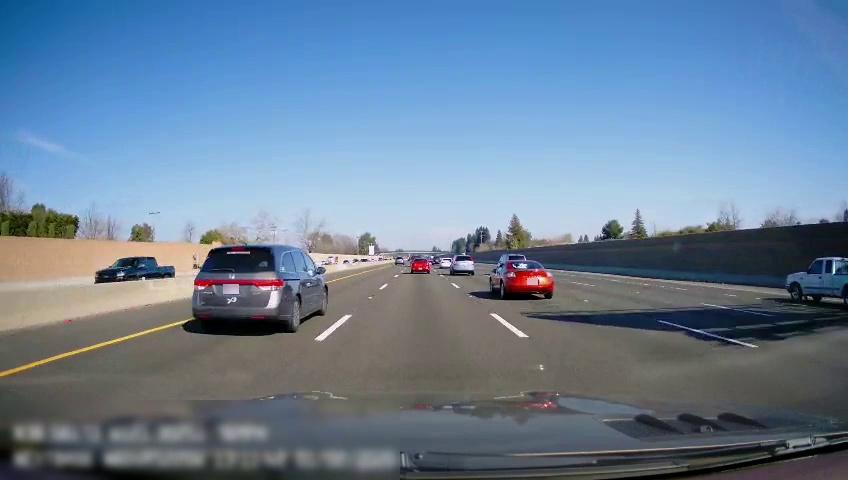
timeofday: Day
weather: Sunny
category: Drivable Space
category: Vehicles | Truck
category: Vehicles | Truck
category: Vehicles | Car
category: Vehicles | Car
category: Vehicles | SUV
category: Vehicles | SUV
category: Vehicles | Van
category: Vehicles | Truck
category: Vehicles | Car
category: Vehicles | SUV
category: Vehicles | Car
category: Lanes | Alternate Lane
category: Lanes | Current Lane
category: Lanes | Current Lane
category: Lanes | Alternate Lane
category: Lanes | Alternate Lane
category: Lanes | Alternate Lane
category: Lanes | Alternate Lane
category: Traffic | Signs